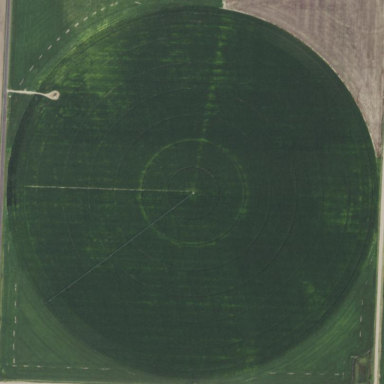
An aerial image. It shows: Farmland with center pivot irrigation system.